Question: What is the primary action?
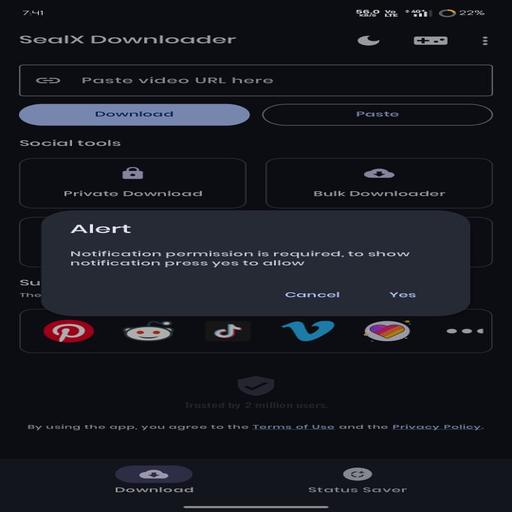
Answer: Paste video URL